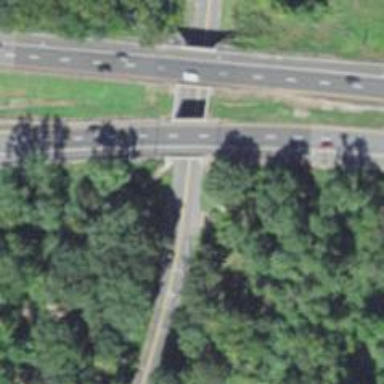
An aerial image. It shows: Motorway bridge with asphalt surface.